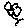
Label: flower